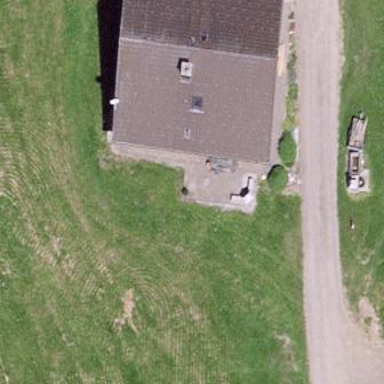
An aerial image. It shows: Farm building.